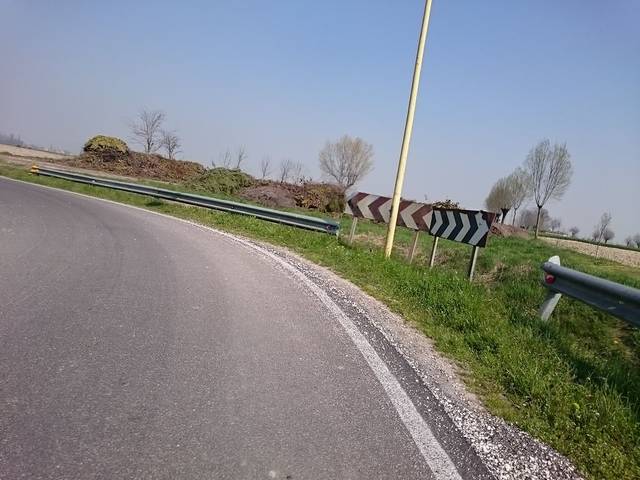
Region: Italy
Coordinates: 45.189, 11.675